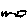
Label: zigzag